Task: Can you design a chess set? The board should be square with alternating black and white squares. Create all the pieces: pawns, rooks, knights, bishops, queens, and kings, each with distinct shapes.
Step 4583:
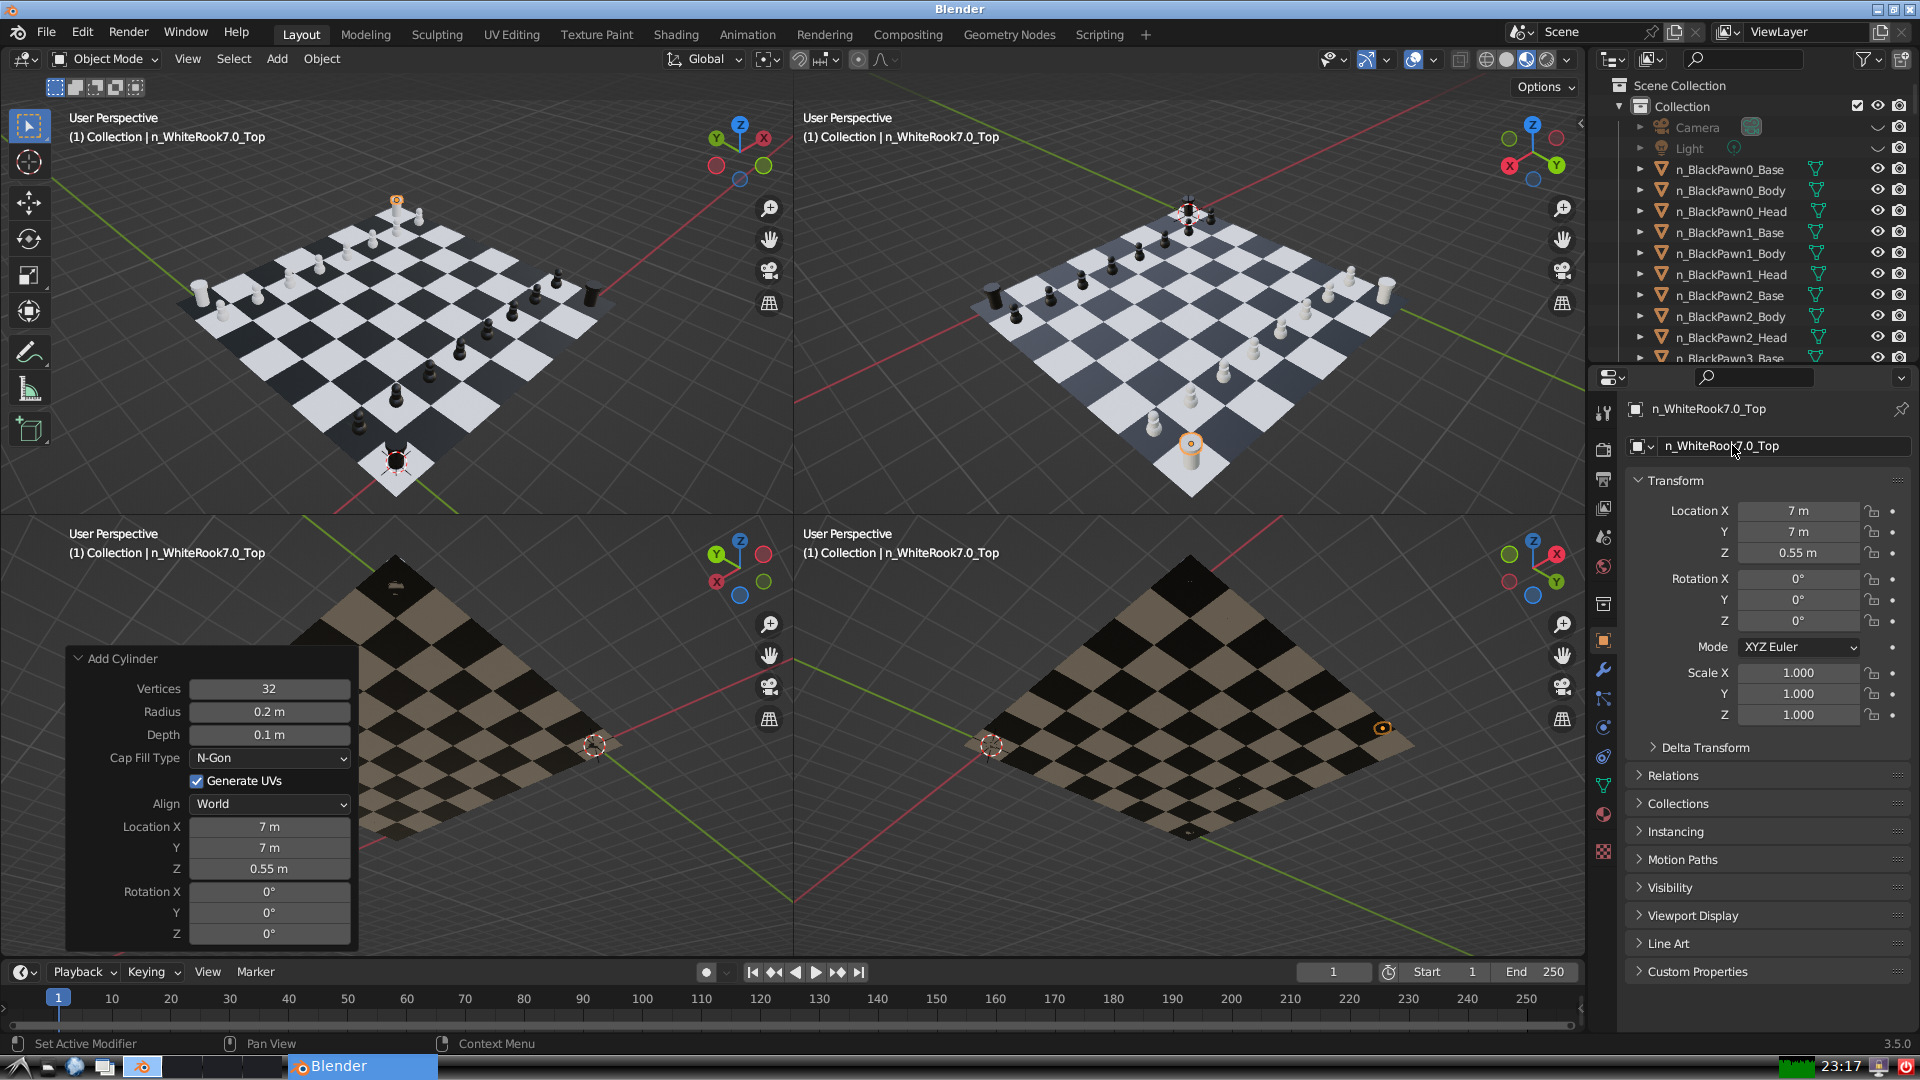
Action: {"mouse_move": [1603, 815]}